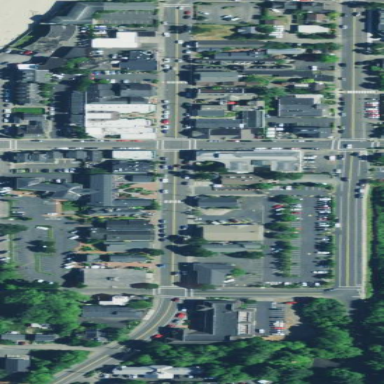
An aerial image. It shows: Retail area.